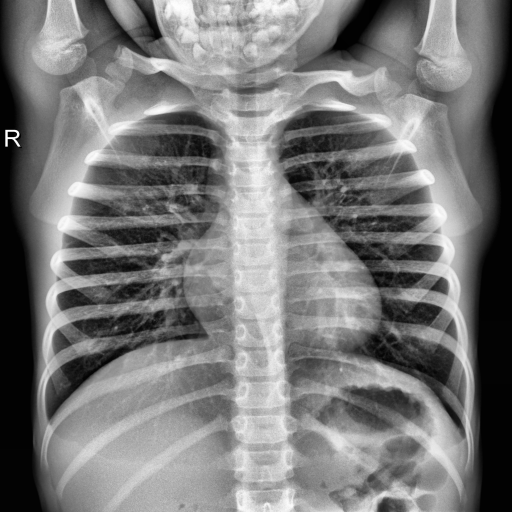
Finding: NORMAL